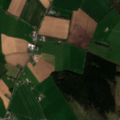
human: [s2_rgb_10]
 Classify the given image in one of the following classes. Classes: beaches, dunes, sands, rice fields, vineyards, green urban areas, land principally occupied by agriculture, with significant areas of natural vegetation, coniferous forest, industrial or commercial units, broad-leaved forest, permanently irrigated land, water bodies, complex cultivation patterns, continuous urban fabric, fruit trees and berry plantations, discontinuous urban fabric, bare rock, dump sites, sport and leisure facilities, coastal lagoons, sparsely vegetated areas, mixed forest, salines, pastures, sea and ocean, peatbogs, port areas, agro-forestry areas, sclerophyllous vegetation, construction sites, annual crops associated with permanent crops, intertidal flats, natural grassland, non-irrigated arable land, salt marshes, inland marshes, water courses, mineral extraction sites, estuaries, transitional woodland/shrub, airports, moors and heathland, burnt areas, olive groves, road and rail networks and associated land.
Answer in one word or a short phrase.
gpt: non-irrigated arable land, pastures, complex cultivation patterns, coniferous forest, transitional woodland/shrub